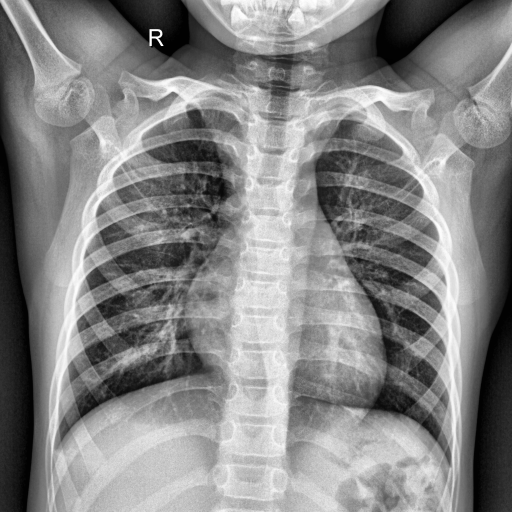
Finding: NORMAL